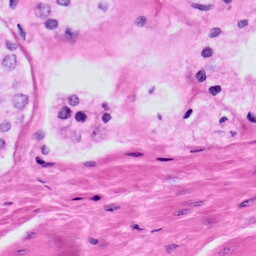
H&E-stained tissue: Prostate